Question: In my application I have a 'QGridLayout' which covers the majority of the 'Window'. In it I have added a sequence of 'QLineEdit' & 'QLabel' objects. Currently when the no of 'QLineEdit' objects > 500 && 'QLabel' objects > 500 the 'GUI' is significantly slow & for greater values does not operate properly. Also most of these widgets are not visible in the window, they need to be scrolled to be viewd.
Since I am adding so many 'widgets' in the 'grid layout' (by looping & calling 'repaint' after the loop) the painting takes lots of time.
So I have an idea for the solution that even though my 'widgets' are added in the 'Grid Layout' not everybody are painted. I want to have a 'rectangle' within which all 'widgets' are painted & the . But I dont know how to do this. So I wanted to know is it possible to do that?
And if possible please add a small sample code so that I can understand how to implement that.
Thank You.
: Adding an image to depict the sitatuion.
'''
Black Rectangle = QGridLayout say myGid.
Red Rectangle = Bounding Rectangle which is approximately same size as Main Window of my Application.
Green Rectangle = Widgets in myGrid.
'''
'Green Rectangle filled with yellow = Widgets shown in Main Window' 'repaint', rest of the unfilled rectangles are widgets present in 'myGrid' but not be considered for call to 'repaint'.
Thus when I scroll in my main application, the co-ordinates of 'red rectangle' are updated & all the 'widgets bounded by it are considered for repaint.'
I hope I made the problem simple to understand.

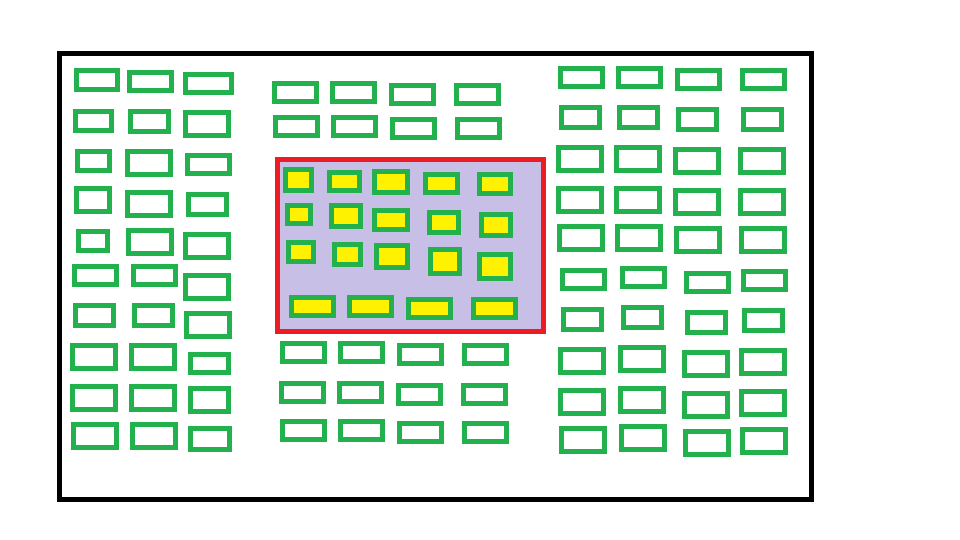
Answer: I understand you don't want to discard your code. I'd try one of these, starting from the easiest:
- Are you using a <URL>'''
QWidget* widget = new QWidget(); // This is an invisible widget.
for (int i = 0; i < 100; i++) {
for (int j = 0; j < 100; j++) {
QLineEdit* lineEdit = new QLineEdit();
lineEdit->setText(QString("I am the line edit at (%1, %2)").arg(i).arg(j));
layout->addWidget(lineEdit, i, j);
if (j % 10 == 0) {
// Do not block the UI thread while the UI is being assembled.
qApp->processEvents();
}
}
}
// The layout will be calculated only once, here:
scrollArea->setWidget(widget);
widget->show();
'''
- If that doesn't work, create an <URL> that has a reference the visible rectangle. Event filtering is a useful technique in which you can intercept events targeted at one or more widgets and decide if they should be discarded before being handled.In your case, when you intercept a 'QPaintEvent', check if the target widget intersects the visible rectangle. If it does, pass the event along to the target widget. If it doesn't, discard the event.I don't know the specifics of how you scroll your UI, so I leave the calculating the visible rectangle up to you. The event filter code would be something like this.'''
bool MyClass::eventFilter(QObject *obj, QEvent *event)
{
if (event->type() == QEvent::Paint) {
if (QWidget* widget = qobject_cast<QWidget*>(object)) {
QRect visibleRectangle = somehowGetVisibleRectangle();
if (visibleRectangle.intersects(widget->geometry())) {
return false;
} else {
// Returning true means "drop this event."
return true;
}
}
}
// Assuming MyClass extends QWidget. Adjust as necessary.
return QWidget::eventFilter(obj, event);
}
'''
- As a last resort, relayout your UI using <URL>. The scene graph might be better at discarding unnecessary UI repaints.